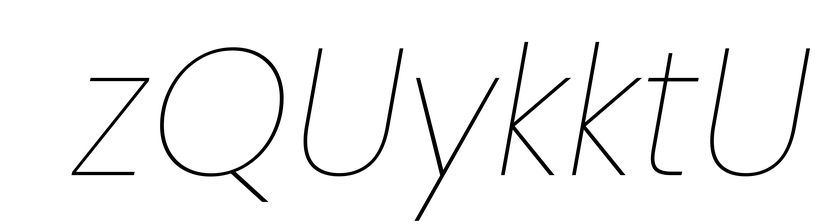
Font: Poppins-ThinItalic